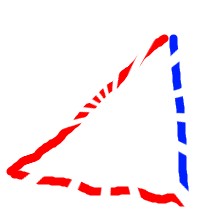
Shape: triangle